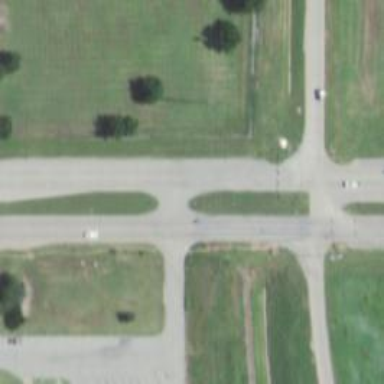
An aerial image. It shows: Primary link road with asphalt surface.